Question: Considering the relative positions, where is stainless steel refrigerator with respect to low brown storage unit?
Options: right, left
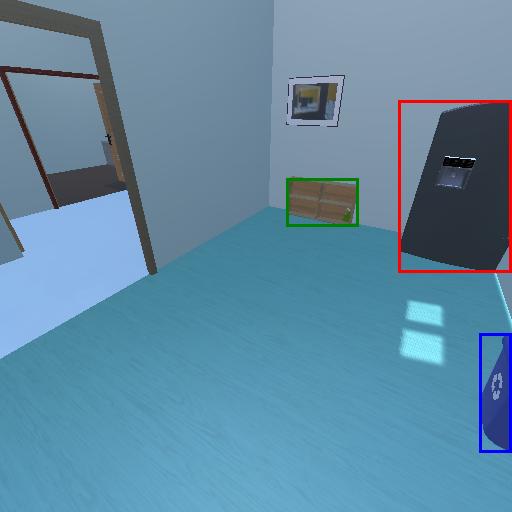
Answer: right